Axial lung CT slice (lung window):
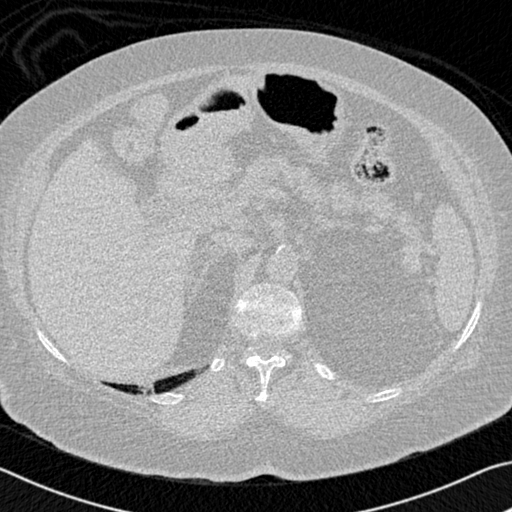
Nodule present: no